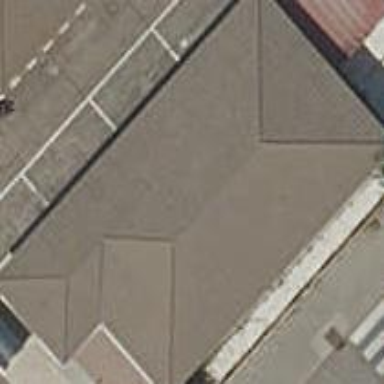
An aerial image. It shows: Office building.